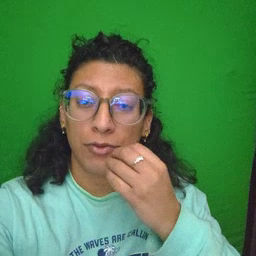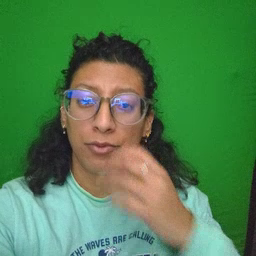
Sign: food